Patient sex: M
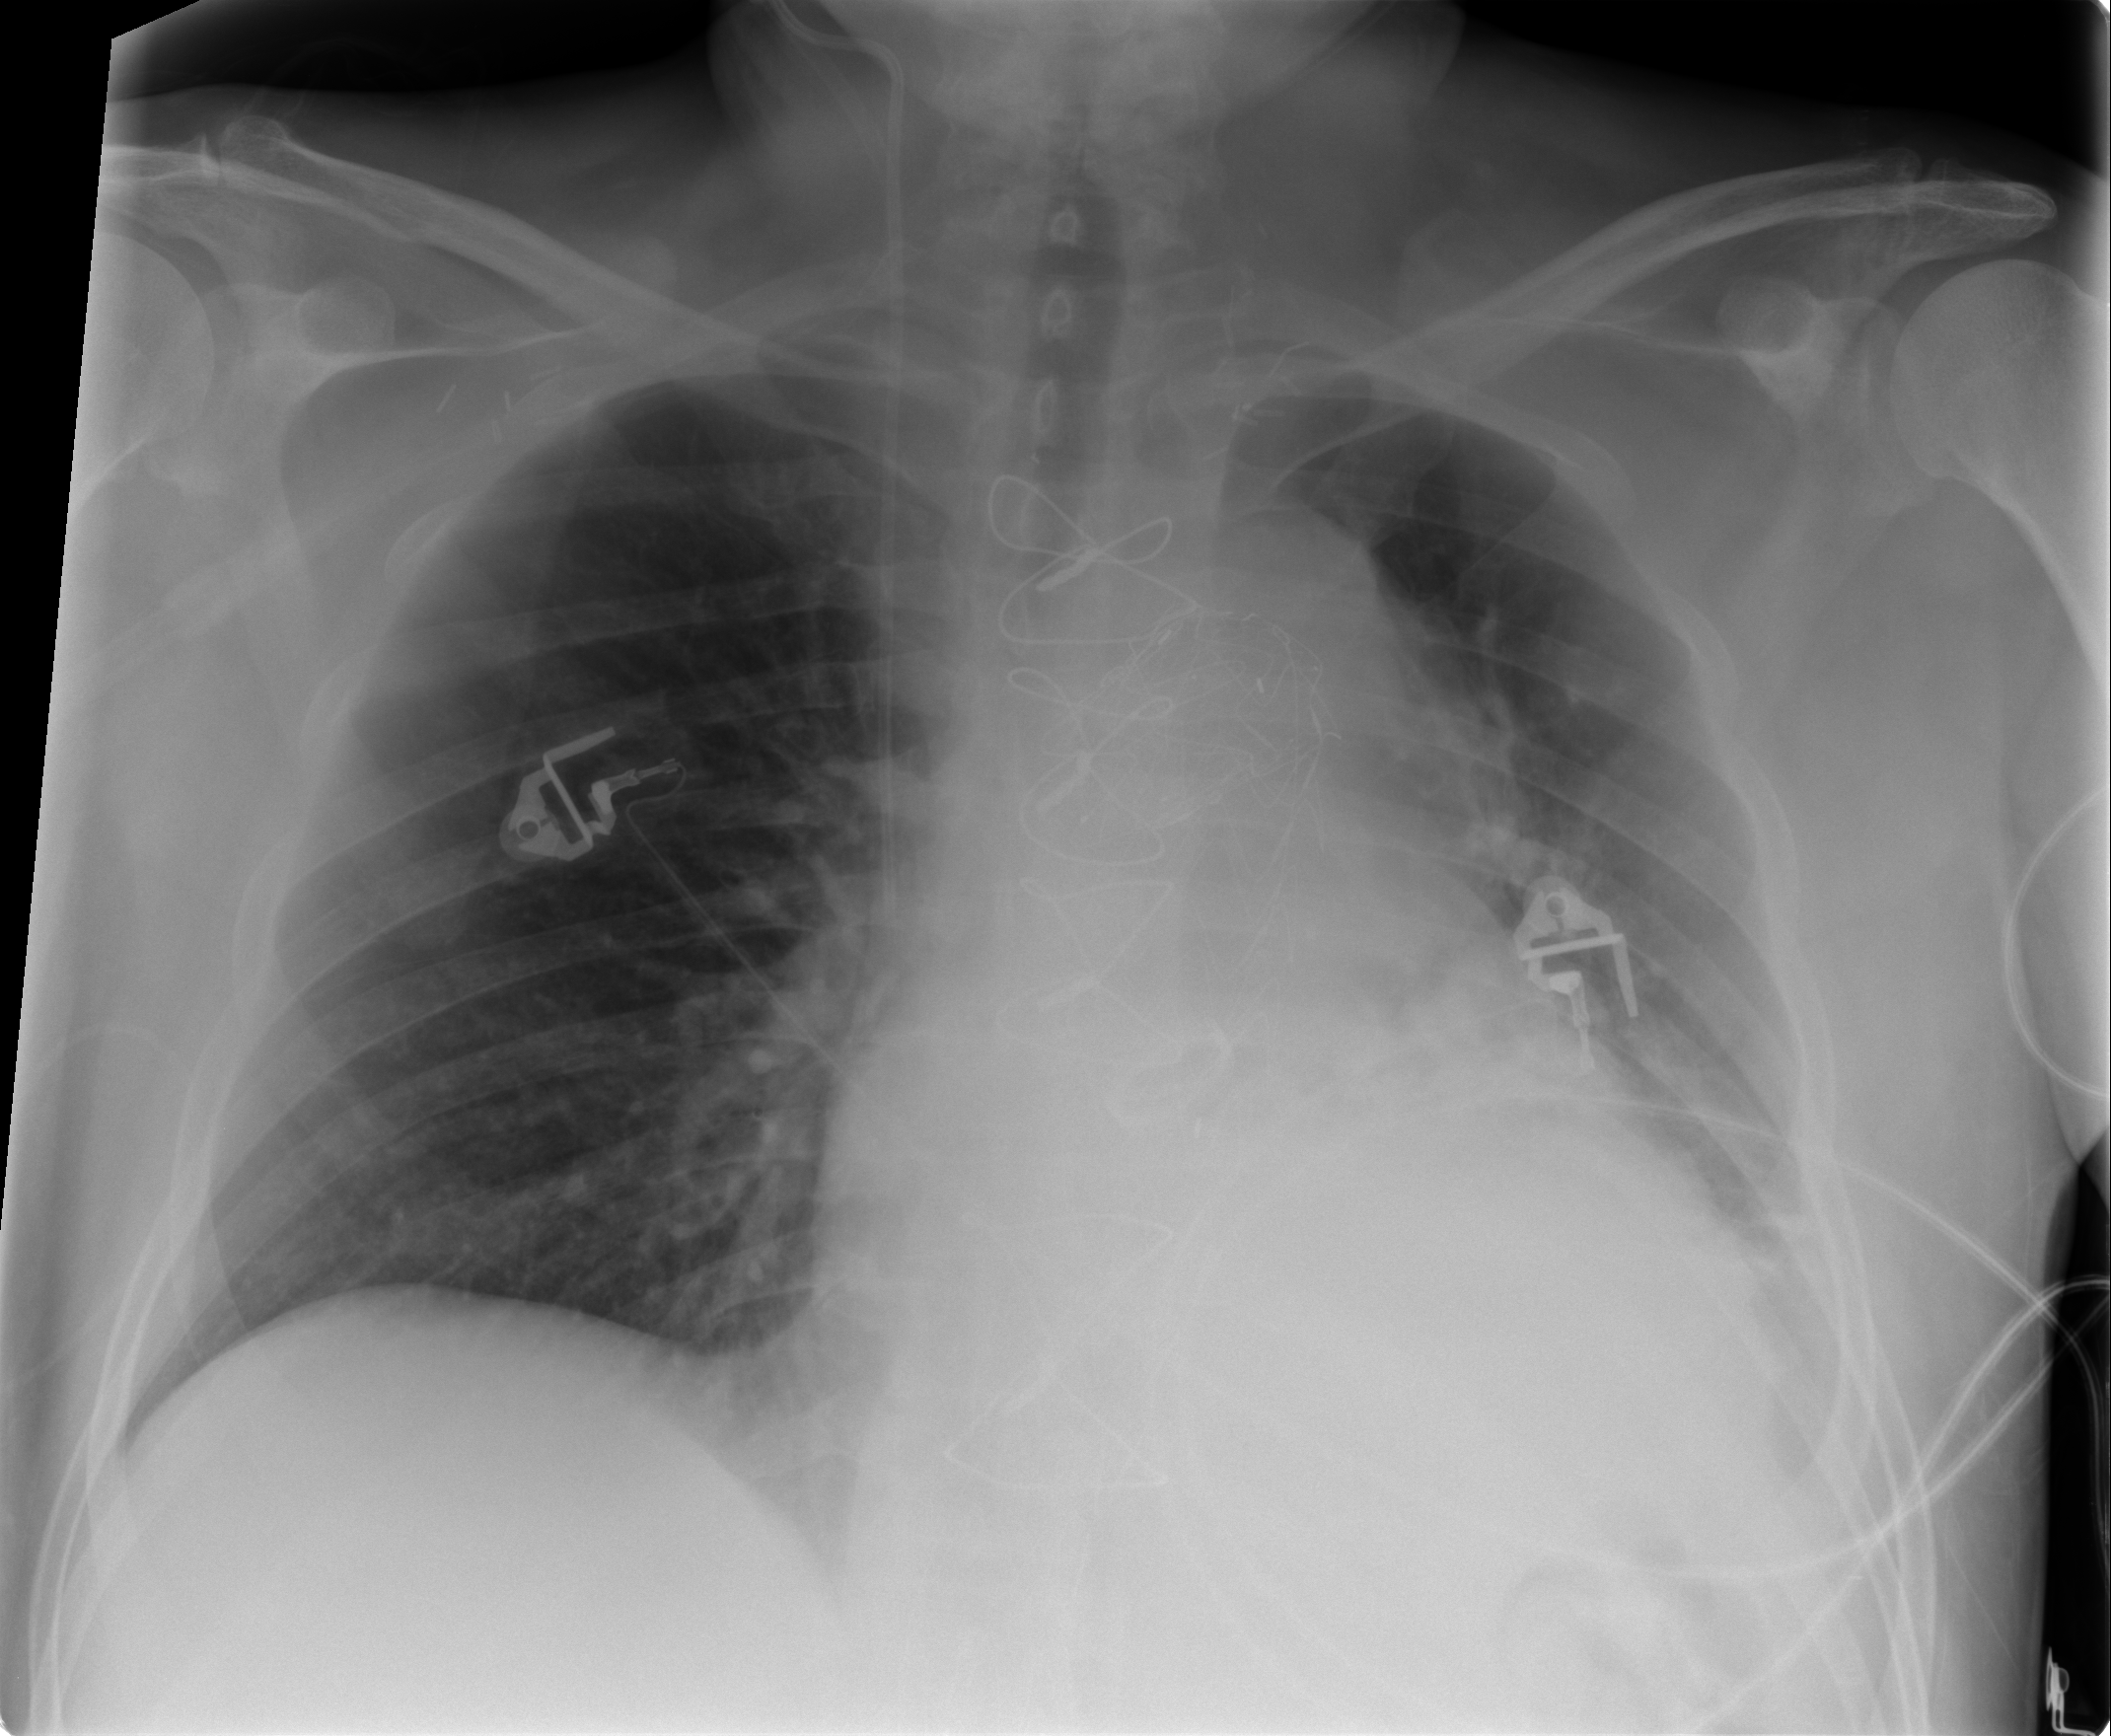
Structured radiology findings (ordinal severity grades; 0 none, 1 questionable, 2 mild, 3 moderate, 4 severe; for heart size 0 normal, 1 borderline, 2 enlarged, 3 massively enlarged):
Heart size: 2
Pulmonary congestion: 0
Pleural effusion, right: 0
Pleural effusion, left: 2
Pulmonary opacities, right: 0
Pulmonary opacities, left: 0
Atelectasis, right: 0
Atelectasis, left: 2